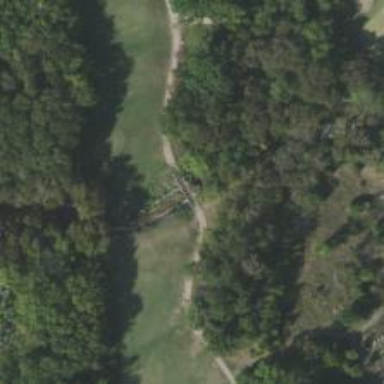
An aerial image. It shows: Path used for both walking and golf.